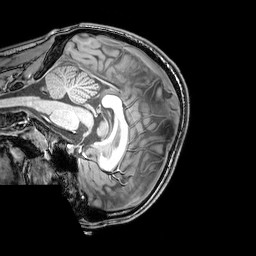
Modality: T1w
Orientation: sagittal
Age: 22
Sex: male
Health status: healthy
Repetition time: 0.081 s
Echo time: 0.037 s